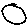
Label: circle